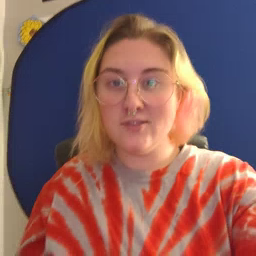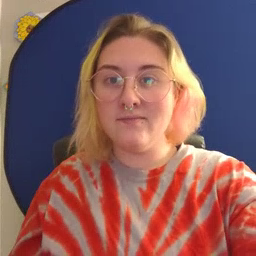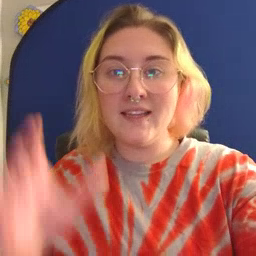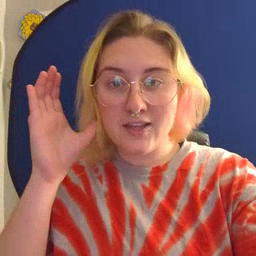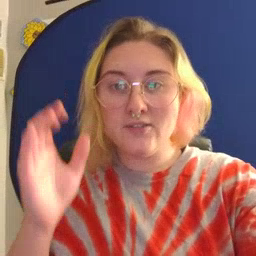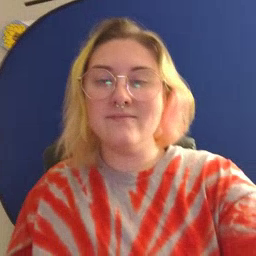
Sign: hear